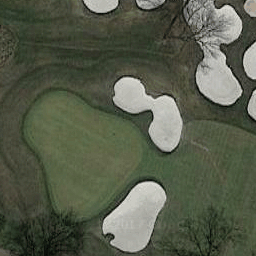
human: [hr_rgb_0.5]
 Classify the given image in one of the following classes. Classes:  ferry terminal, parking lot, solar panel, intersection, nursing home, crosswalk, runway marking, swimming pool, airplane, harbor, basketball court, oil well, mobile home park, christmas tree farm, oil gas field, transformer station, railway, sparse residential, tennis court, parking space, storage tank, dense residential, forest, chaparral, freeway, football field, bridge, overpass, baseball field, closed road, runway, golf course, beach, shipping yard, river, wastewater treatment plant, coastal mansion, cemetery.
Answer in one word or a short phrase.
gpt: golf course